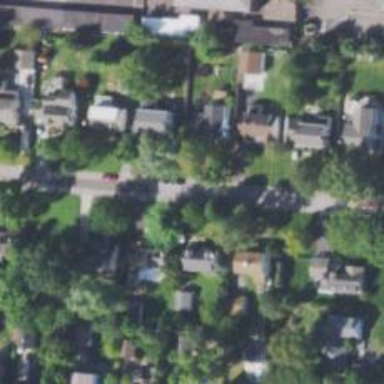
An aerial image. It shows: Residential driveway serving as service road.